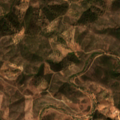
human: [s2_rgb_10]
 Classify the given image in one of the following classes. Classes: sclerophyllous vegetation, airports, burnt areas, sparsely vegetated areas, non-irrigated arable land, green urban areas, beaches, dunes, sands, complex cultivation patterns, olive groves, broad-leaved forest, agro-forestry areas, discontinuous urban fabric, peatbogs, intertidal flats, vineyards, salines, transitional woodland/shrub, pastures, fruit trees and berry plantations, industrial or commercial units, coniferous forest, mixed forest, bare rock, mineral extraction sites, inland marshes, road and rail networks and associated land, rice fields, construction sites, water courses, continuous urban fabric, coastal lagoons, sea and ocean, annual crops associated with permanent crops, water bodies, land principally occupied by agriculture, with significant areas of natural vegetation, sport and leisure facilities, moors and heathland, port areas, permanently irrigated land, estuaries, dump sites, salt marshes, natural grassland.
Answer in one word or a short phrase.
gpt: land principally occupied by agriculture, with significant areas of natural vegetation, broad-leaved forest, transitional woodland/shrub